Field crop: tomato
Growth stage: 1
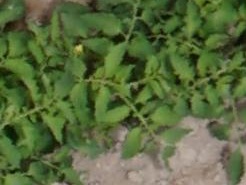
Species: tomato